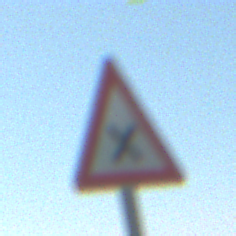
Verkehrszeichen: KreuzungOderEinmuendung
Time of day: MorningAfternoon
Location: Outdoor (Special)
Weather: Clear
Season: NotSpecified
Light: Natural